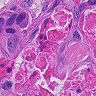
Metastatic tissue present: yes